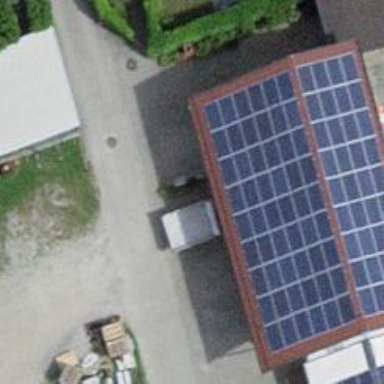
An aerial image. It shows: Solar power generator utilizing photovoltaic technology with solar photovoltaic panels.